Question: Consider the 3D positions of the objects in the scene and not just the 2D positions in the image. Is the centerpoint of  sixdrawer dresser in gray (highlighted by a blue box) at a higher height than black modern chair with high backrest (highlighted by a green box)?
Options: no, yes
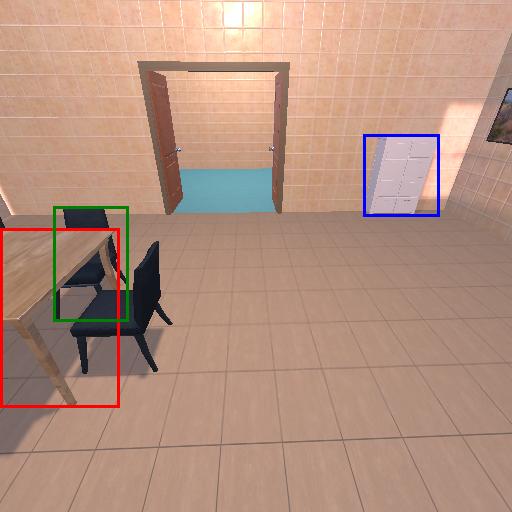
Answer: no